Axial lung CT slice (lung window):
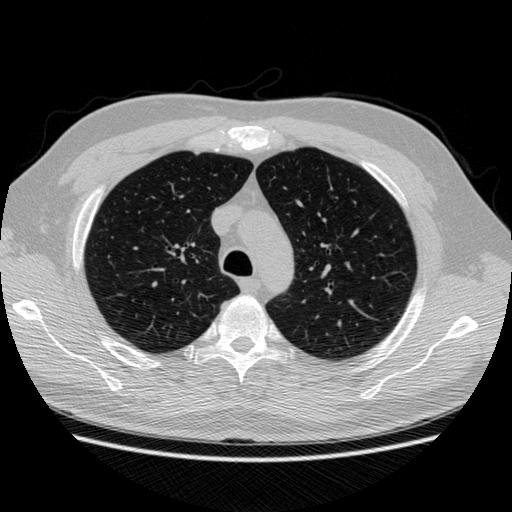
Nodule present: no